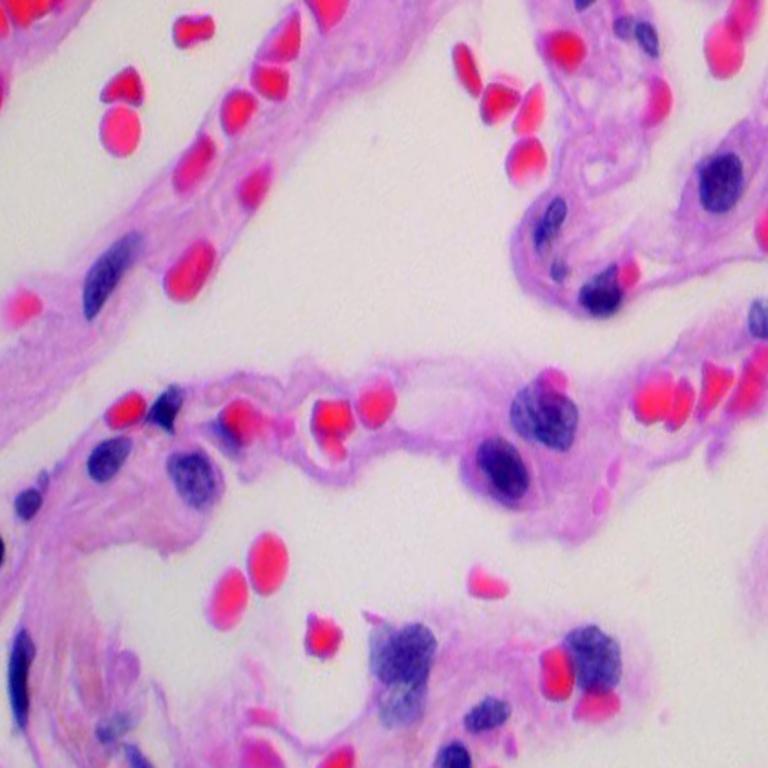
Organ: lung
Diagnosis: benign